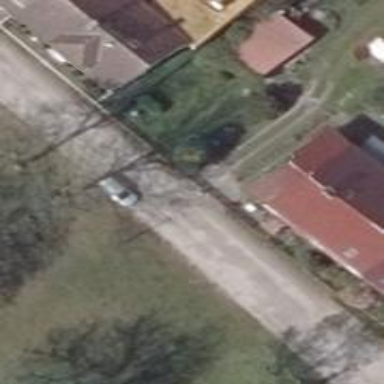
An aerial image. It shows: Residential road.